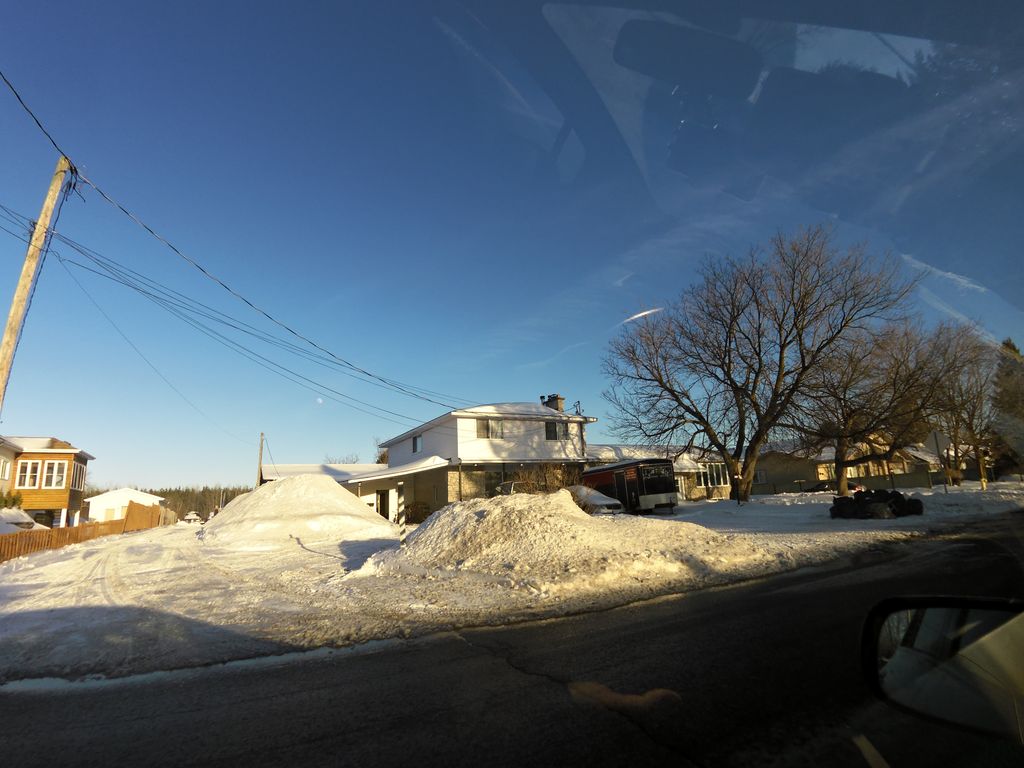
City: ottawa-gatineau